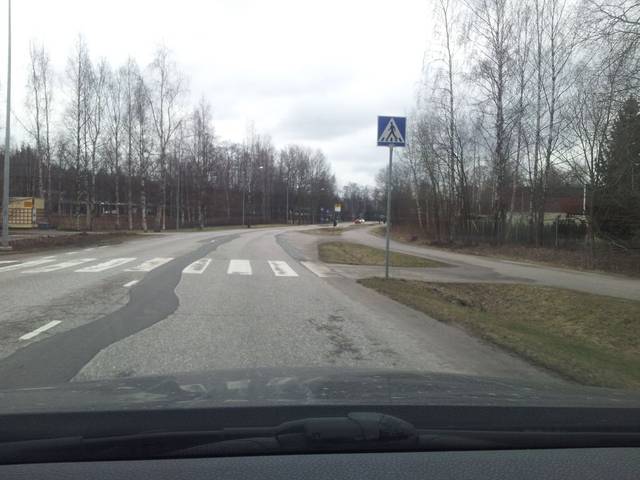
Region: Finland
Coordinates: 60.162, 24.775